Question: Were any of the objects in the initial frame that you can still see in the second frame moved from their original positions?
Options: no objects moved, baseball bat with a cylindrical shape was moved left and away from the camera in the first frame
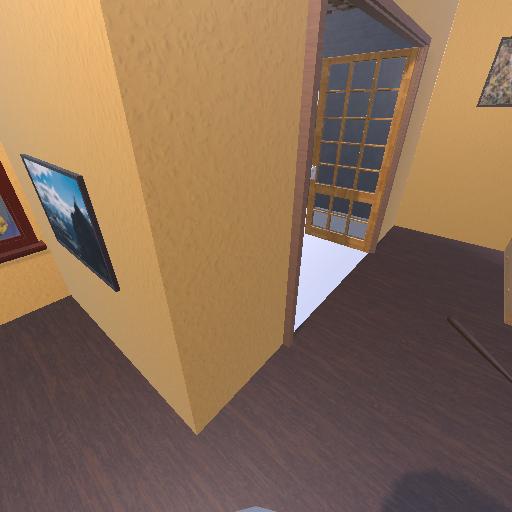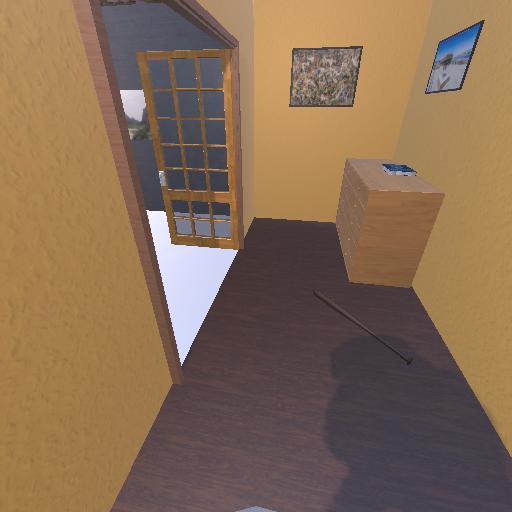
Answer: no objects moved